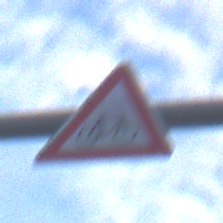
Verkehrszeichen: RadverkehrLinks
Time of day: SunriseSunset
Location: Outdoor (Suburban)
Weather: PartlyCloudy
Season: NotSpecified
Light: Natural